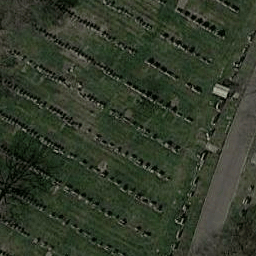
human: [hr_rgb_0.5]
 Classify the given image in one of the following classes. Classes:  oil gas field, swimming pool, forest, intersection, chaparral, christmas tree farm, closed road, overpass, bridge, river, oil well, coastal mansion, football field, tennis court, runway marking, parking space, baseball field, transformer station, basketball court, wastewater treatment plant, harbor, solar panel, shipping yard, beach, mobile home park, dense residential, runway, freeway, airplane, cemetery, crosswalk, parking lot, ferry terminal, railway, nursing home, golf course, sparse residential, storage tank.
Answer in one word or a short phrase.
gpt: cemetery